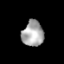
Tissue: lung
Cell type: Epithelial cells
Senescence score: 0.1873
Nuclear area (px): 539
Mean DAPI intensity: 168.774